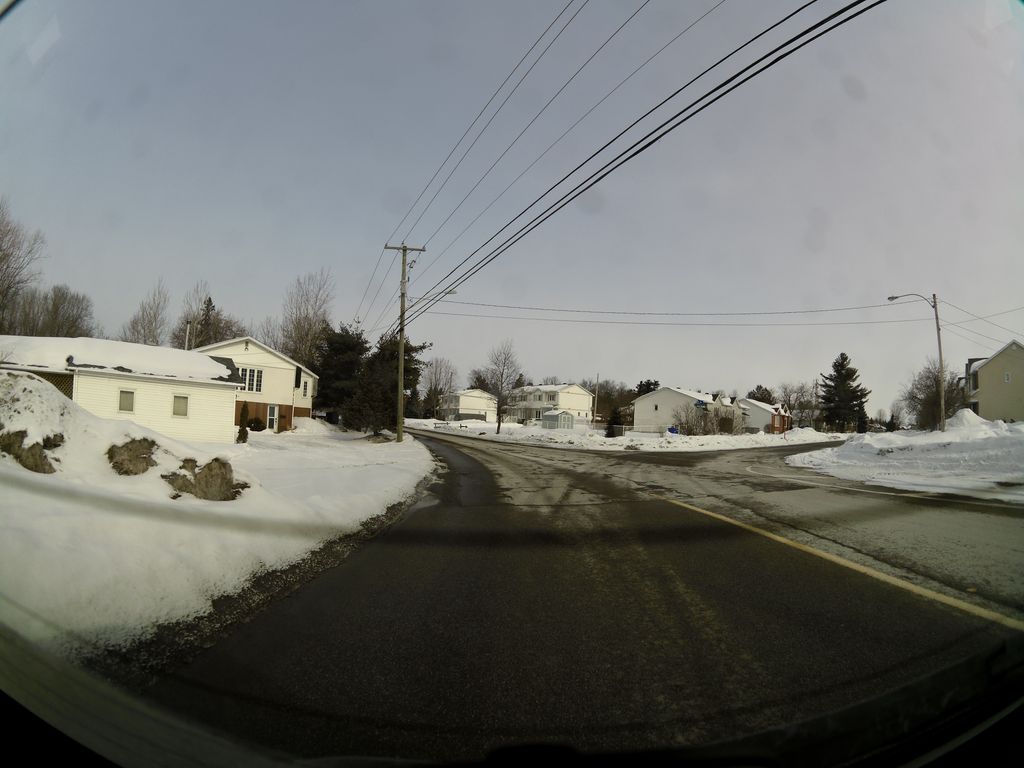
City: ottawa-gatineau